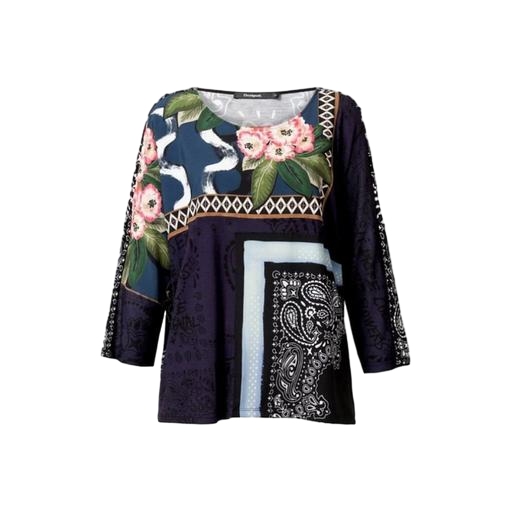
floral mix t-shirt, blue mixed texture floral top, blue mixed printed top, white background